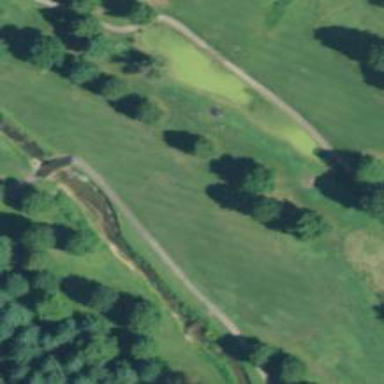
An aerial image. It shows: Golf fairway in the image.